Field crop: maize
Growth stage: 1
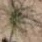
Species: salsola